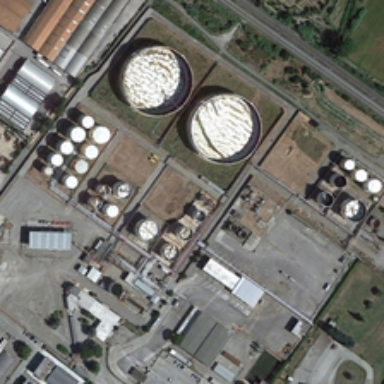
Many storage tanks in different sizes are in a factory .